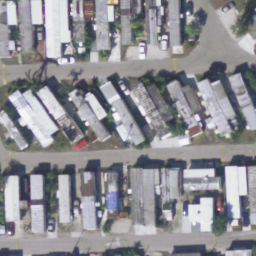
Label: mobilehomepark